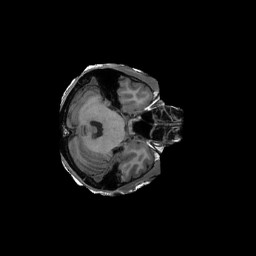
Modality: T1w
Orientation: axial
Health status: ill
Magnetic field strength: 3 T